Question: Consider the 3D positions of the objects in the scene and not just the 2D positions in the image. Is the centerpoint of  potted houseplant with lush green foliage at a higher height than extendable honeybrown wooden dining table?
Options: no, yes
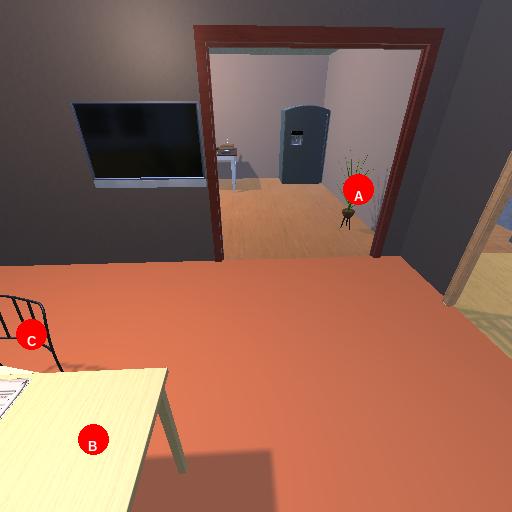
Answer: no